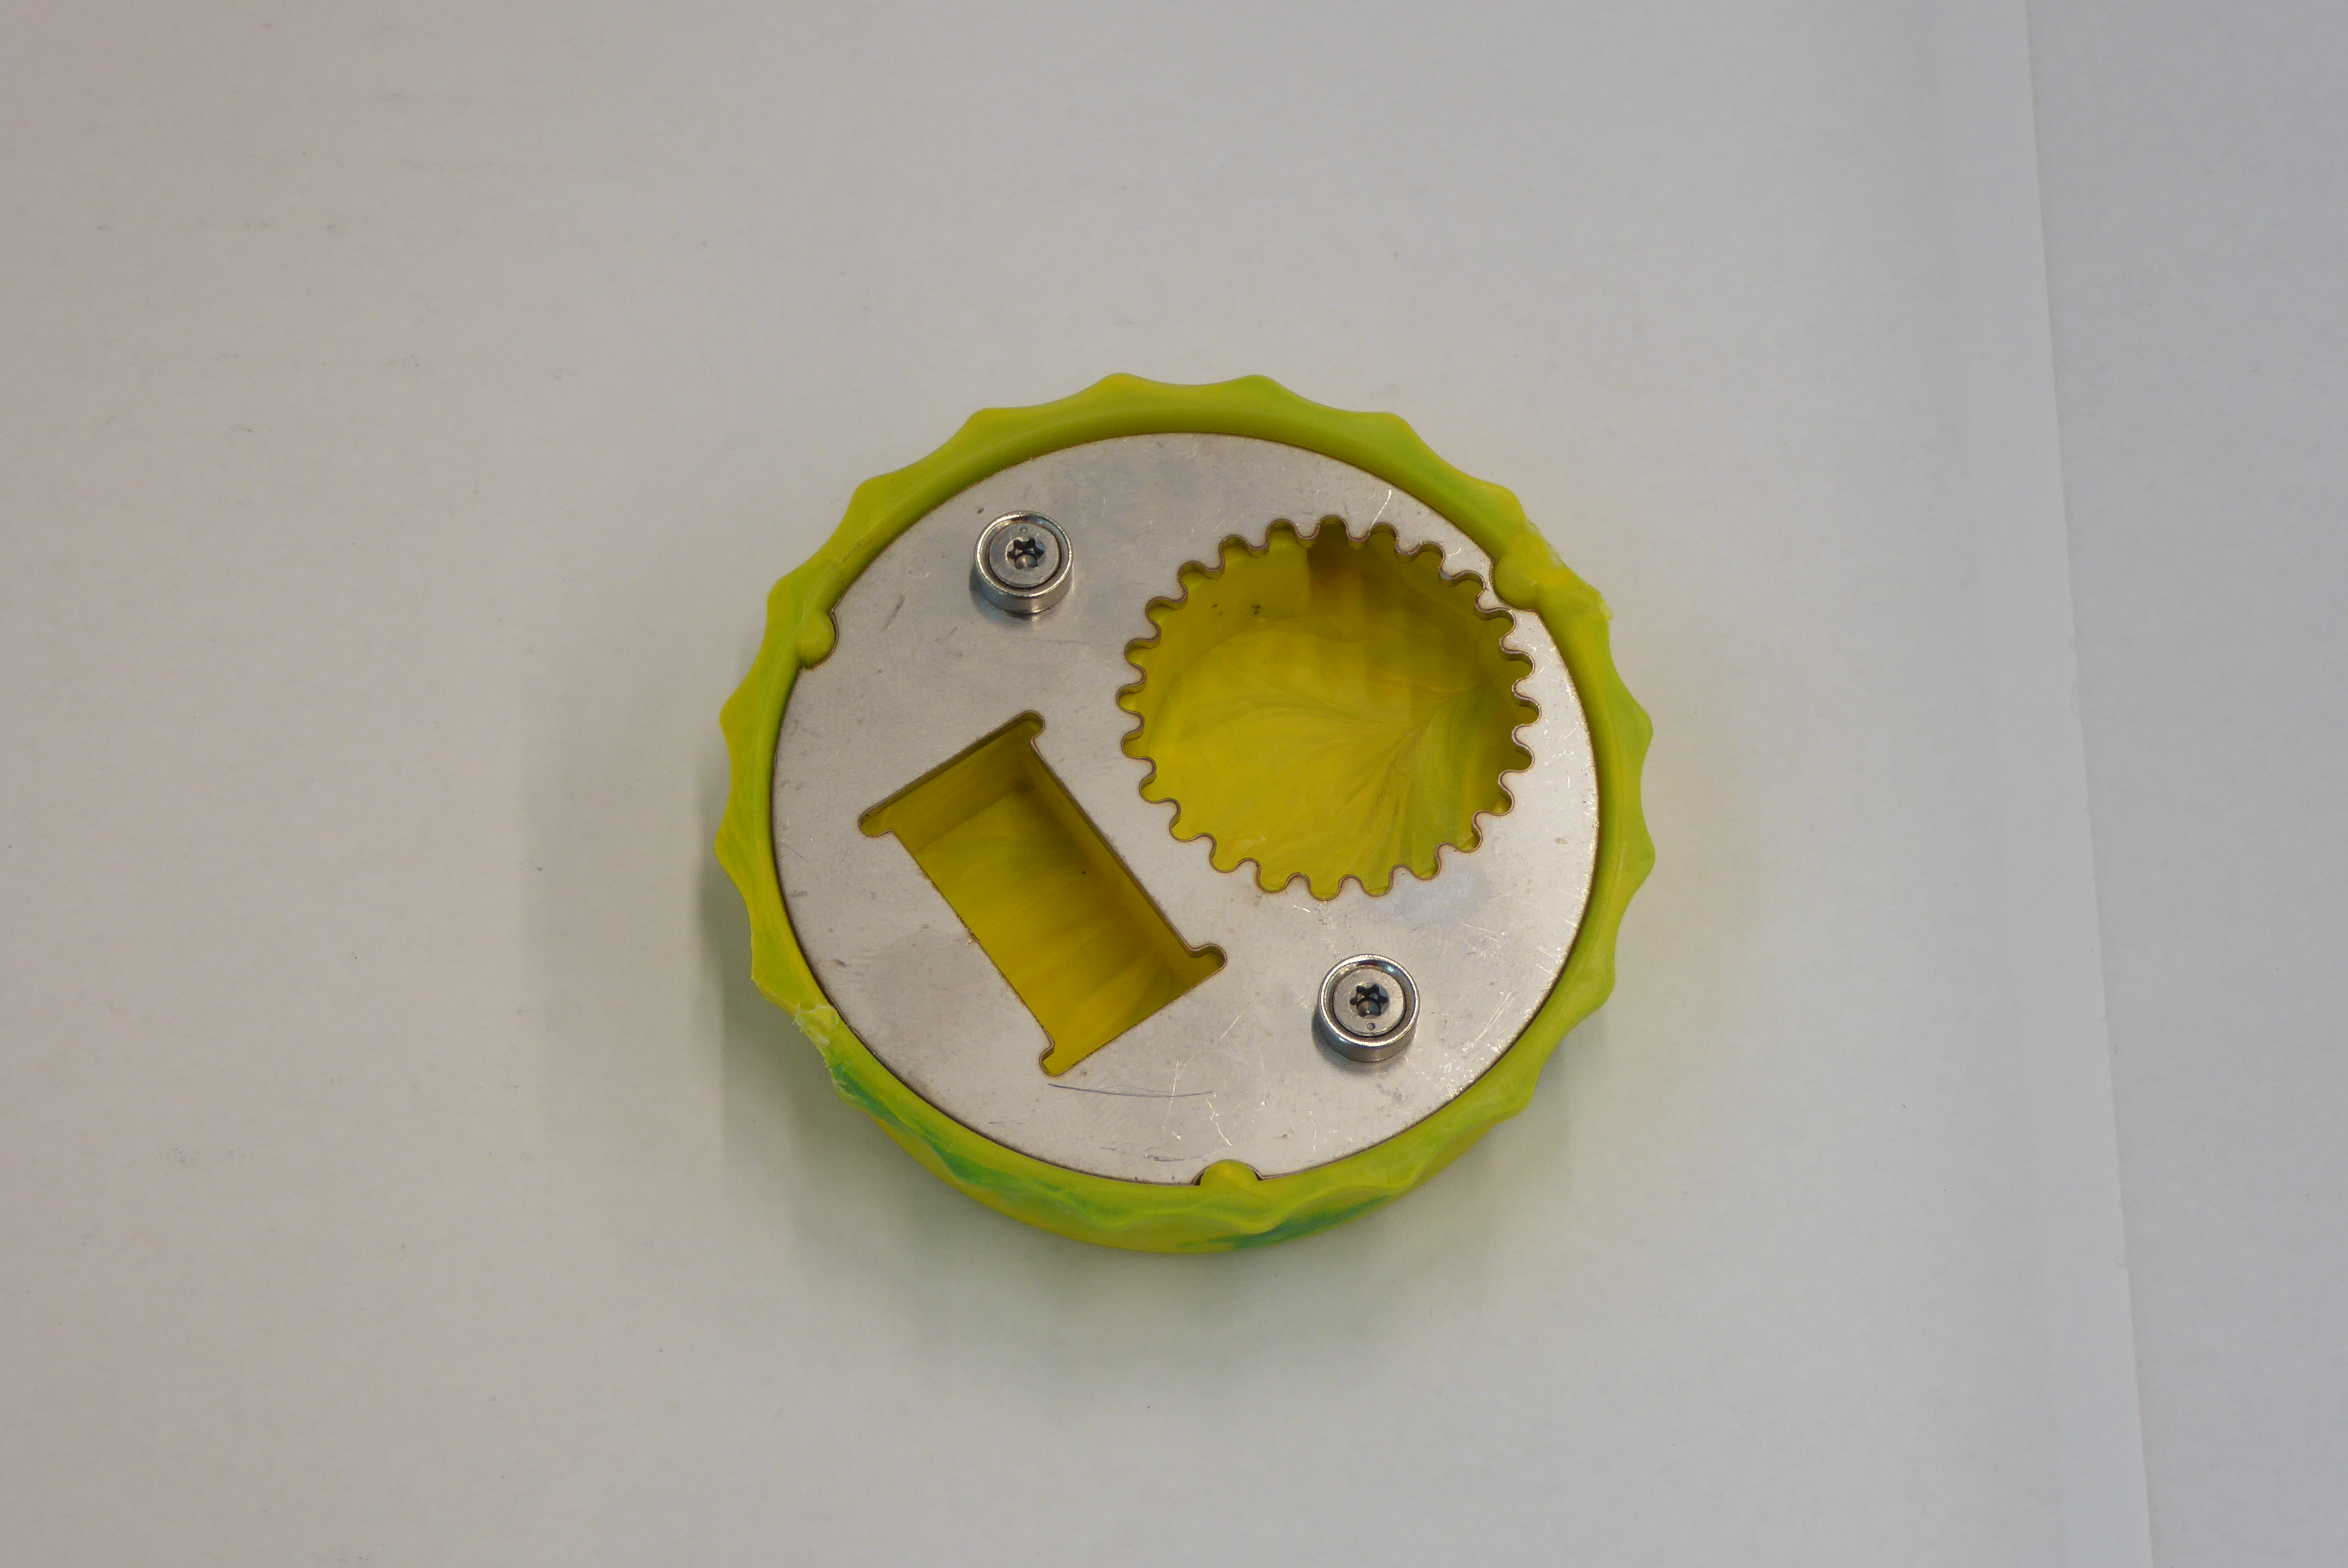
Label: Bottle Opener